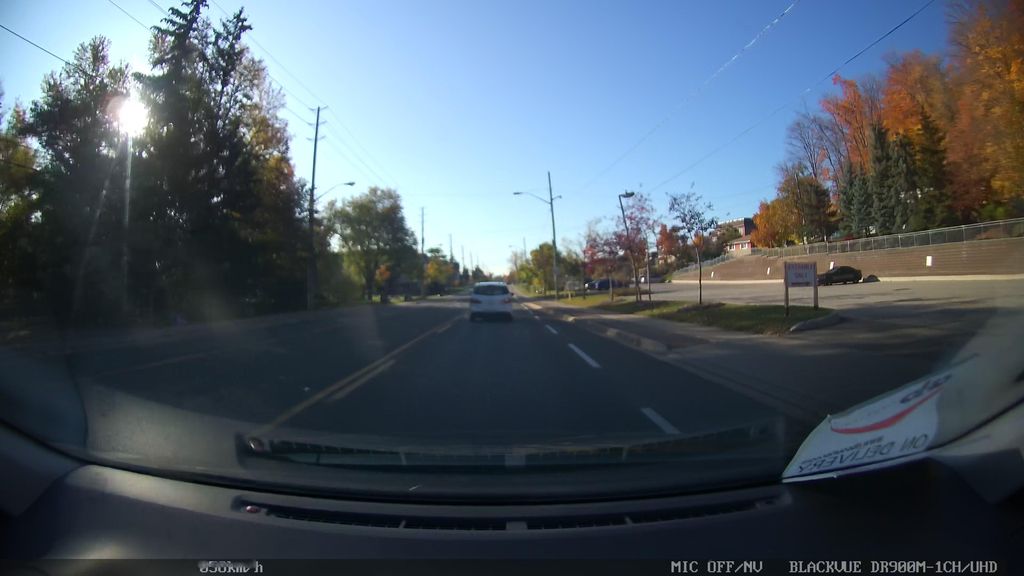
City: toronto